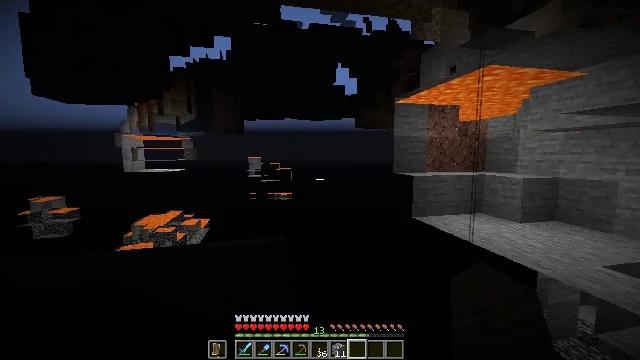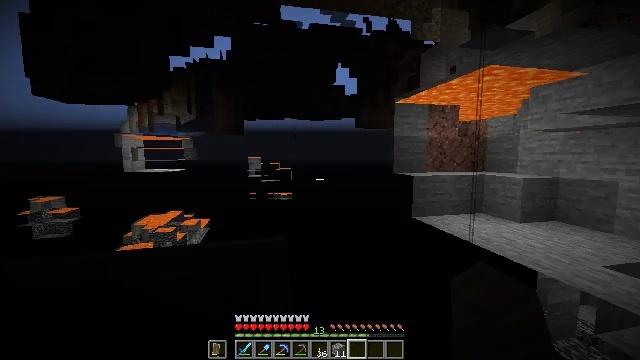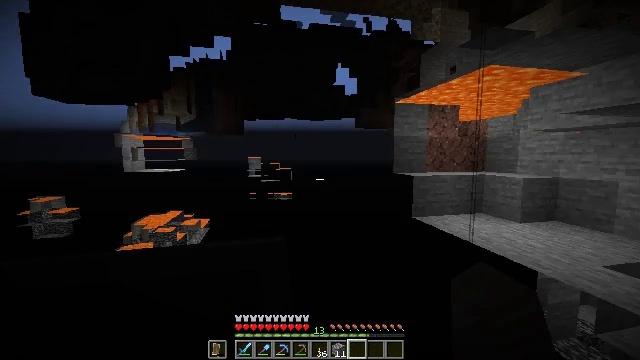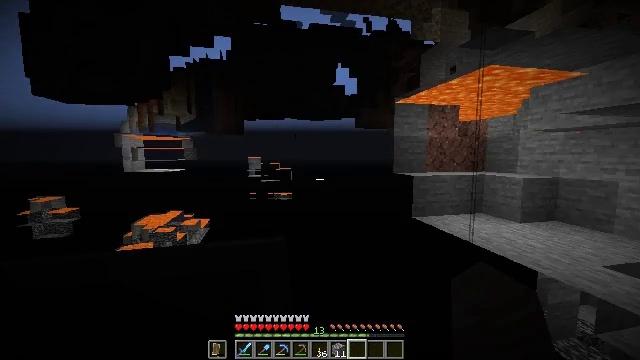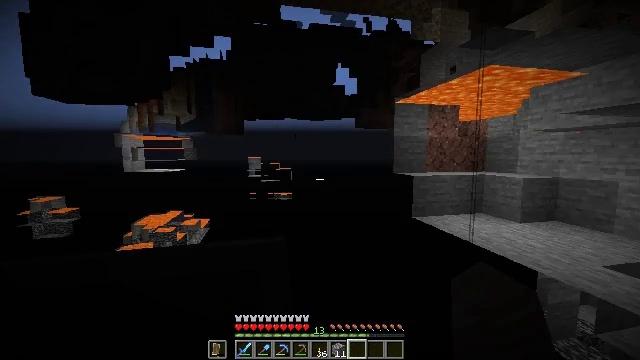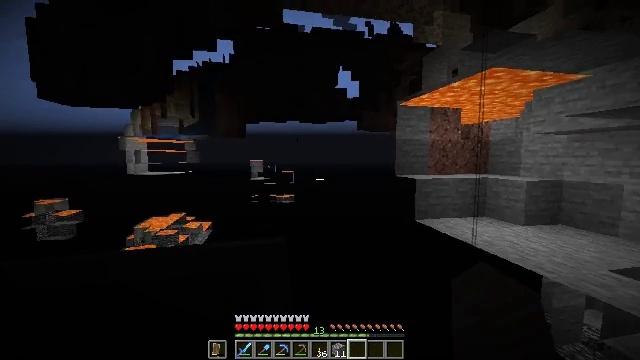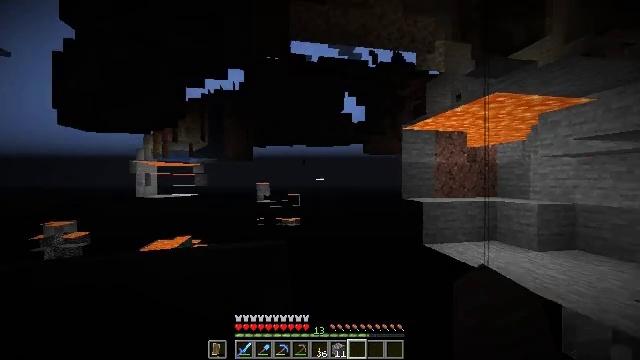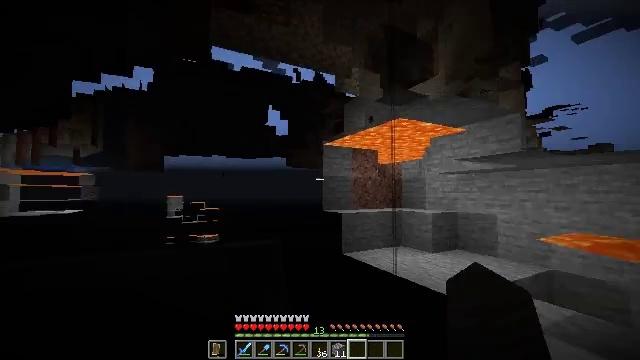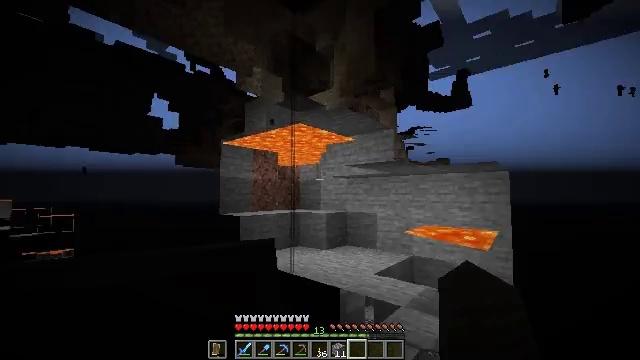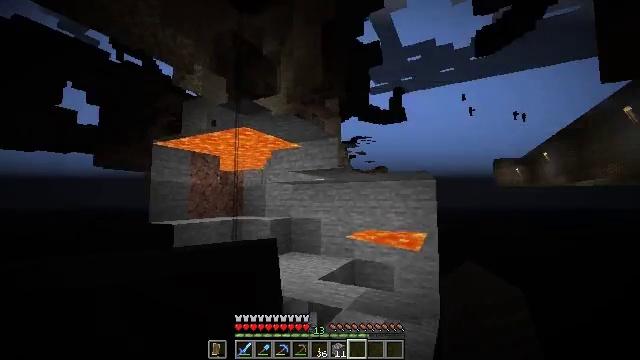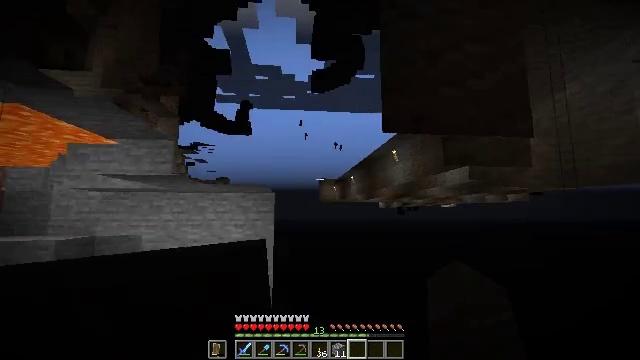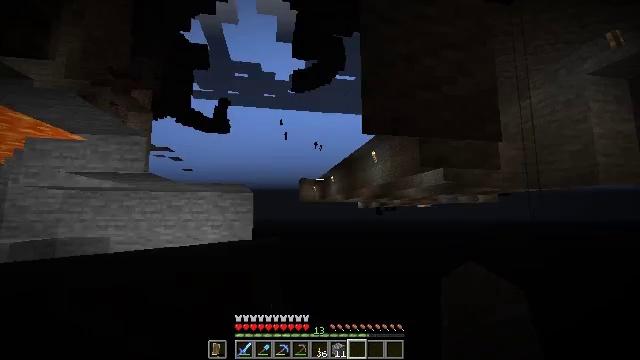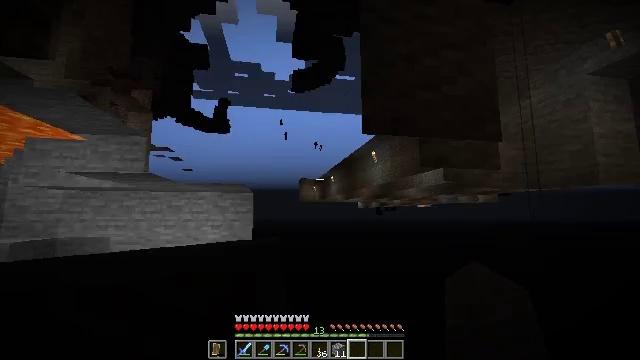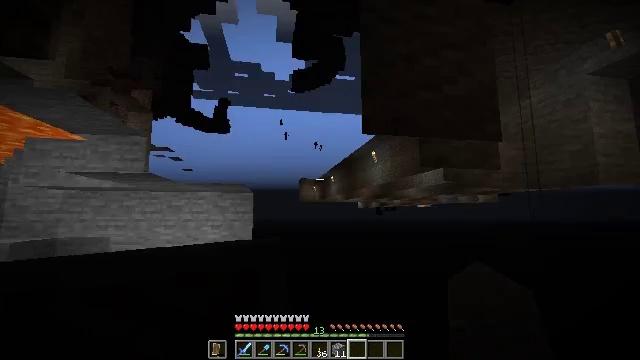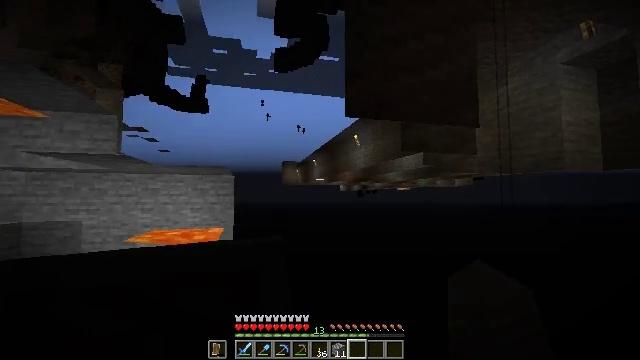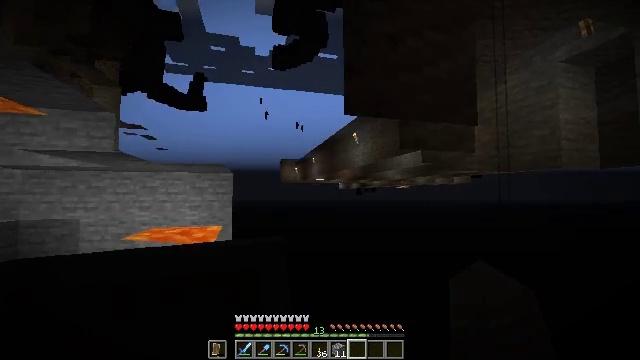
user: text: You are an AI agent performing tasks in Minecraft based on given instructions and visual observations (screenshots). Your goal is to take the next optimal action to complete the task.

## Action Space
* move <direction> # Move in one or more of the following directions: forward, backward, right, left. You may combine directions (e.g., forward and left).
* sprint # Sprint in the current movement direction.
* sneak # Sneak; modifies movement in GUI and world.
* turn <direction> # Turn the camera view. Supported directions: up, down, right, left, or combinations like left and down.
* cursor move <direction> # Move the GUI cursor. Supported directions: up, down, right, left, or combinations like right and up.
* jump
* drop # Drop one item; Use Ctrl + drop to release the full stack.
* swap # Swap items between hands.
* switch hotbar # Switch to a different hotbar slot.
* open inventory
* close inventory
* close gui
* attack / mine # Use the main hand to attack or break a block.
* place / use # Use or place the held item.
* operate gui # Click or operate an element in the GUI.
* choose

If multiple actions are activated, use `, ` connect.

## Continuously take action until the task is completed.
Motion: motion action
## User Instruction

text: Break the piston head to collect it.
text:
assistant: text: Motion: no_op
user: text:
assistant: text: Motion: no_op
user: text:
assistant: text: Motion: no_op
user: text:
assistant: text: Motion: no_op
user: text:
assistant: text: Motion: no_op
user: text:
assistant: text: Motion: turn left and up
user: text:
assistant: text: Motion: turn right and up
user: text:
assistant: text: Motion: turn right
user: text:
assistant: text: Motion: turn right and up
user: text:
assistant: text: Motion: turn right and up
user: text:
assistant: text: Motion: turn right
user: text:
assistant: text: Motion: no_op
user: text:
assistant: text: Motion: no_op
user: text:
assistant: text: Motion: turn right and down
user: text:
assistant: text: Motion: no_op
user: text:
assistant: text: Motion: no_op
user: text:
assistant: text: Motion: no_op
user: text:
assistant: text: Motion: no_op
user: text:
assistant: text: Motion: no_op
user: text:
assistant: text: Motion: no_op
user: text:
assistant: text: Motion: turn right and down
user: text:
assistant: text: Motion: turn right and down
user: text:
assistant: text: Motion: no_op
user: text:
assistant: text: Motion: no_op
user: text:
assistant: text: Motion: turn left
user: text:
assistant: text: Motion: turn left and up
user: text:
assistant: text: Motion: turn left and up
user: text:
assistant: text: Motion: turn left and up
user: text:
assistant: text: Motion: no_op
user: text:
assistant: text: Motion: no_op